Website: home-depot
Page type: account-selection
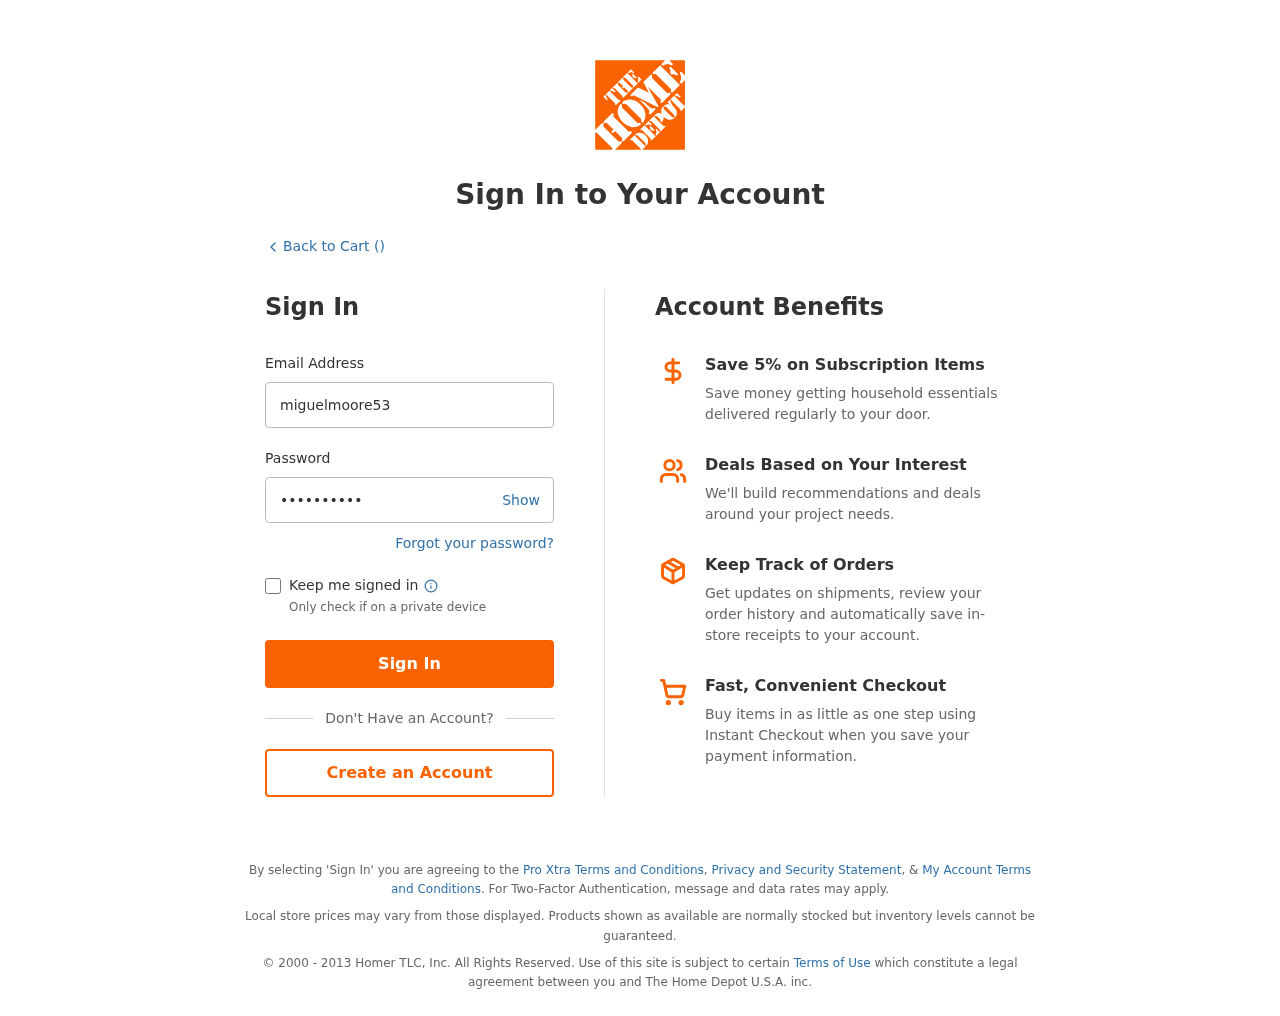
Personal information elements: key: PII_LOGIN_USERNAME
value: miguelmoore53